Question: I wanted to be able to convert Celsius to Fahrenheit. So after a bit of research I found a way to make it. Here's my code:
'''
celsius = float(input('Enter degree Celsius: '))
fahrenheit = (celsius * 1.8) + 32
print('%0.1f degree Celsius is equal to %0.1f degree Fahrenheit' %(celsius,fahrenheit))
raw_input ("Press Enter To Close")
'''
So my question is can I make this like simple little program. So like when I launch it it opens as a exe file, and then enter for an example 100 and hit OK, and underneath the button or something I get a answer.
Something like the picture. For the picture I used photoshop.
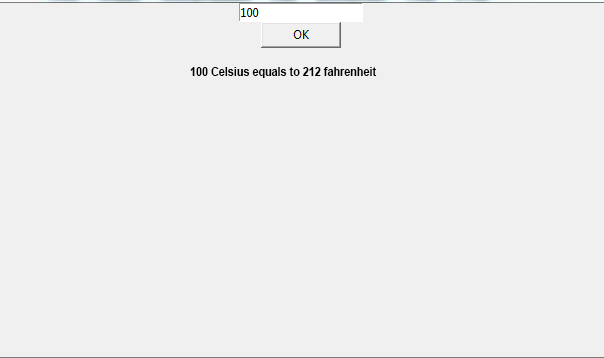
Answer: Since pasting long code in comments is not possible, here's a very rough start:
'''
#!/usr/bin/env python3
import tkinter
import tkinter.simpledialog
root = tkinter.Tk()
root.withdraw()
celsius = tkinter.simpledialog.askfloat(
'Celsius converter',
'Enter degree Celsius: '
)
fahrenheit = (celsius * 1.8) + 32
tkinter.messagebox.showinfo(
'Celsius converter',
'%0.1f degree Celsius is equal to %0.1f degree Fahrenheit' % (celsius, fahrenheit)
)
'''